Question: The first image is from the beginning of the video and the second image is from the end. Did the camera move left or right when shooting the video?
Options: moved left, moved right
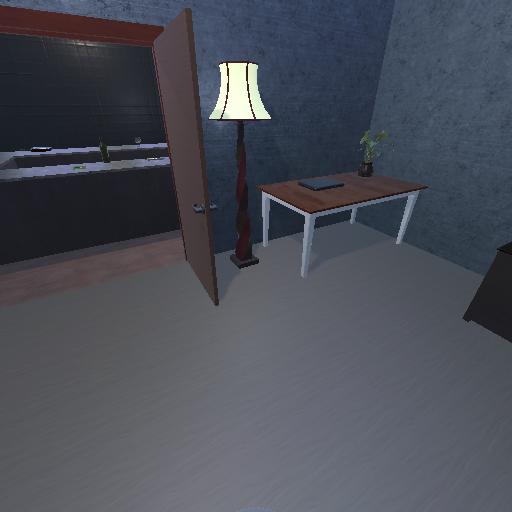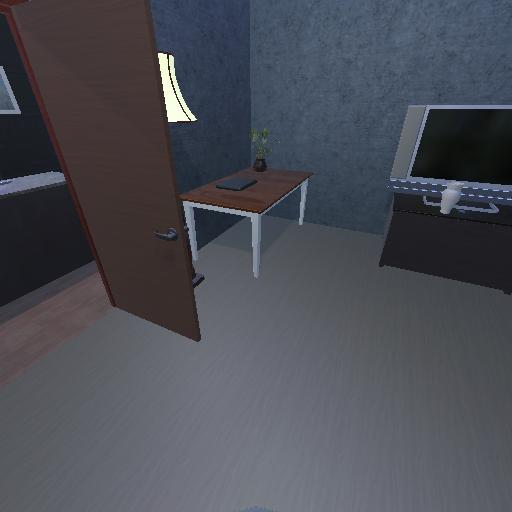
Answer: moved left